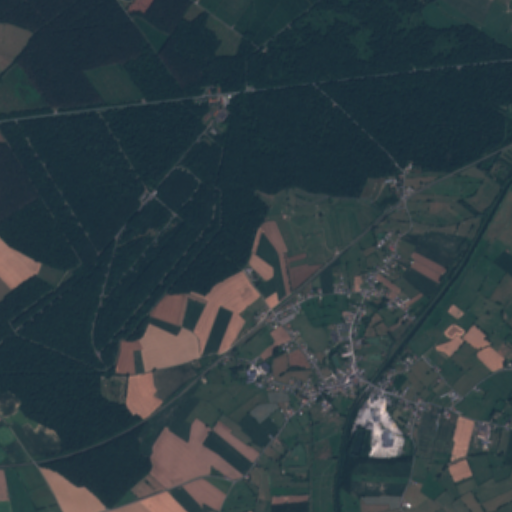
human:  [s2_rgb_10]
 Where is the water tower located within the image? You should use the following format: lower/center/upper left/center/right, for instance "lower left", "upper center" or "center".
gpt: The water tower is located in the upper center of the image.
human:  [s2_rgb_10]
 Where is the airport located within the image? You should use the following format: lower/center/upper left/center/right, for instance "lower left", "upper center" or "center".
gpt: There is no airport in the image.